Question: I want to display the locations in 'UITableView'. Here I take one 'UITextField' and 'UITableView'. Now I want to display the name of location in the table view according to the keyword typed in the text field. Any one know how to do that? Please help me friends. The table view should bring up suggested places because sometimes user might misspell the city name or there might be the same city name in different country.
on bases of above image You can understand what exactly i need.
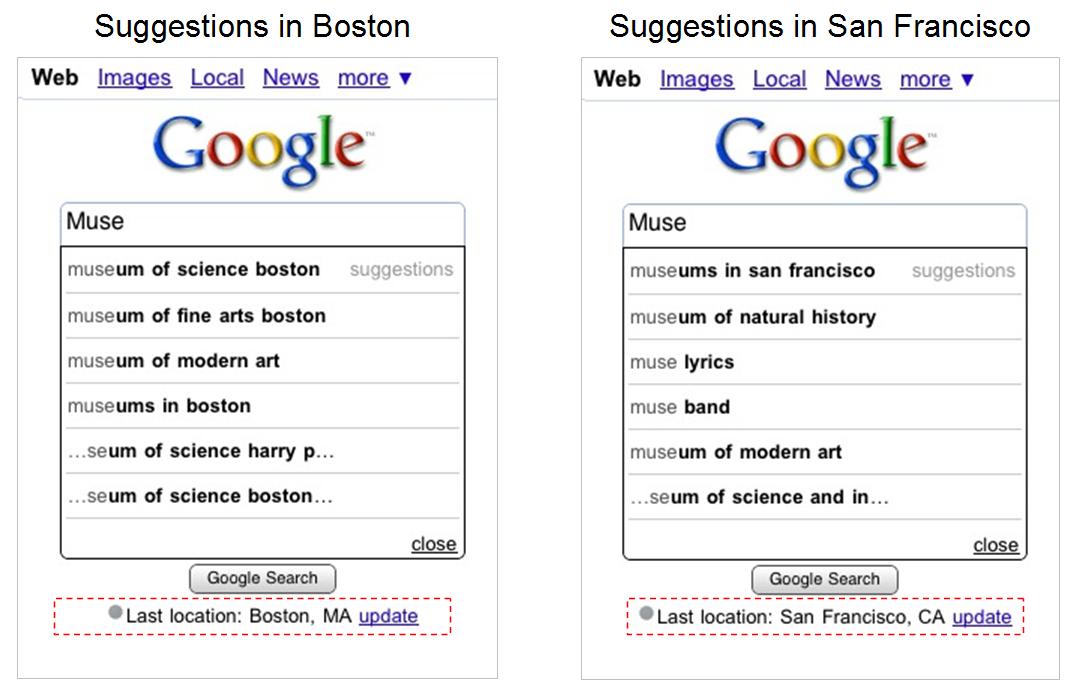
Answer: What you want is <URL>. You can fairly easily integrate calls to Google's Geocoding API in your app - simply take the user input from the UITextField, send it in a request to Google, and parse the data that you get back to populate the data source for your UITableView. Google will even provide multiple suggestions in their response if there are multiple places that could match your query.